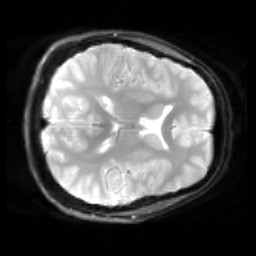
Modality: inplaneT2
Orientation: axial
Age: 18
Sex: female
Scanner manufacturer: siemens
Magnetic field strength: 3 T
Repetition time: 5 s
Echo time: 0.034 s